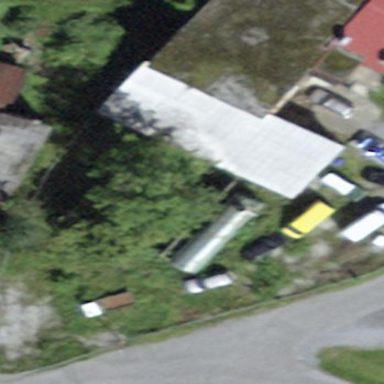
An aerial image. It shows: Industrial building.